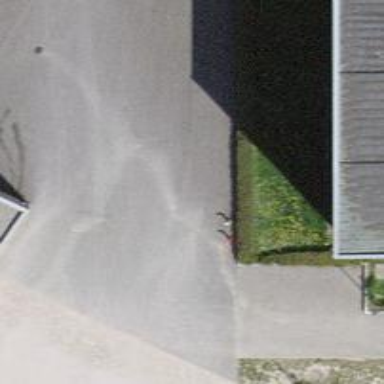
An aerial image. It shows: Pedestrian road with asphalt surface.